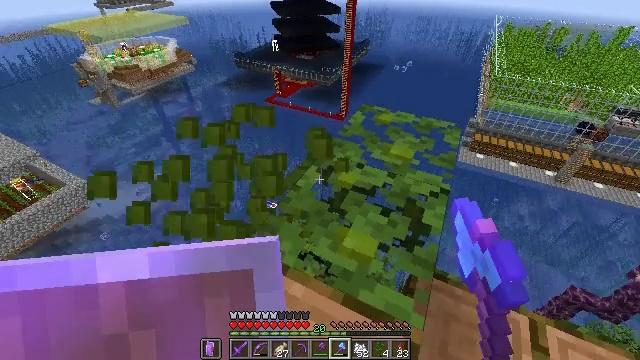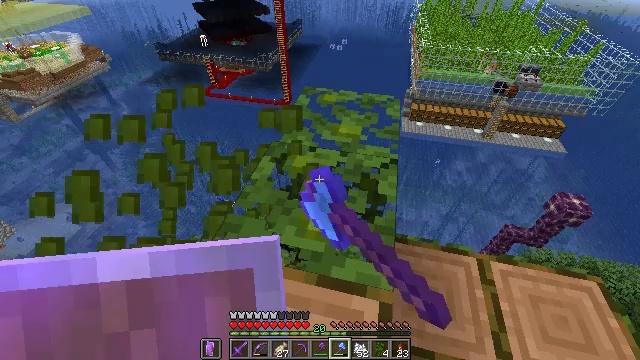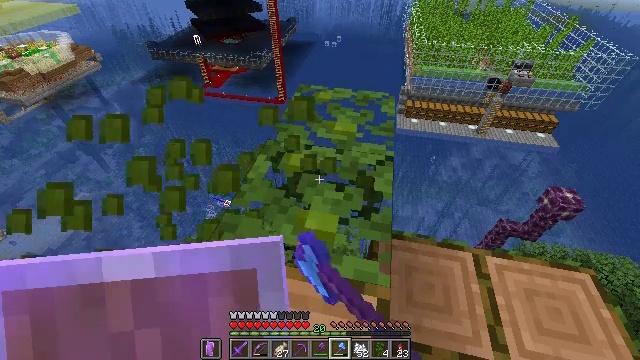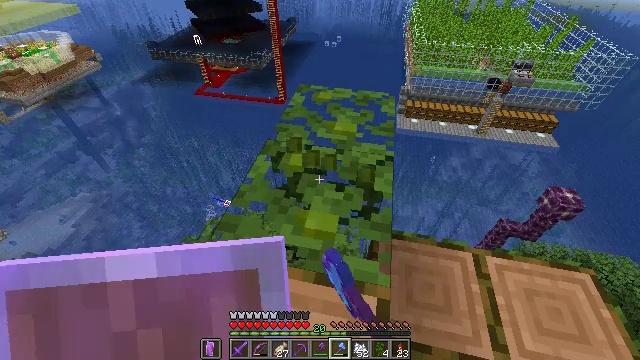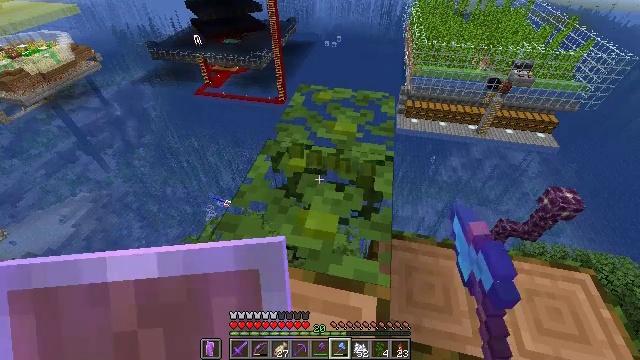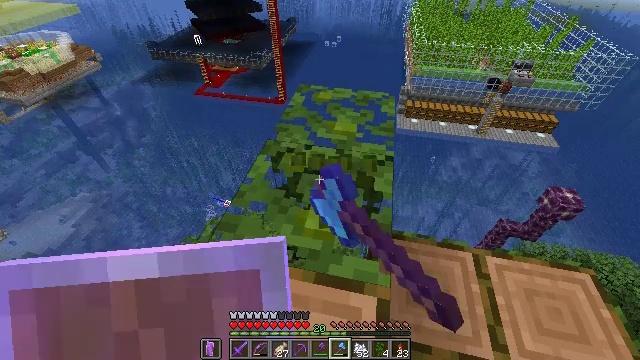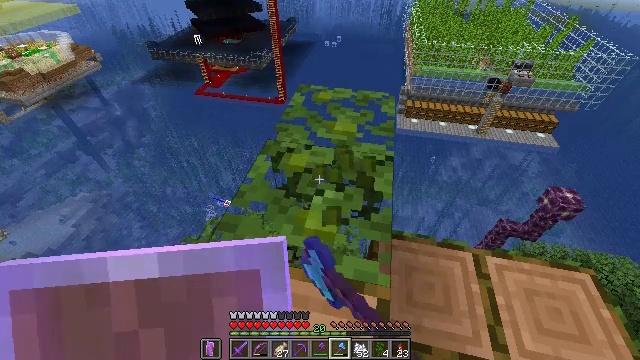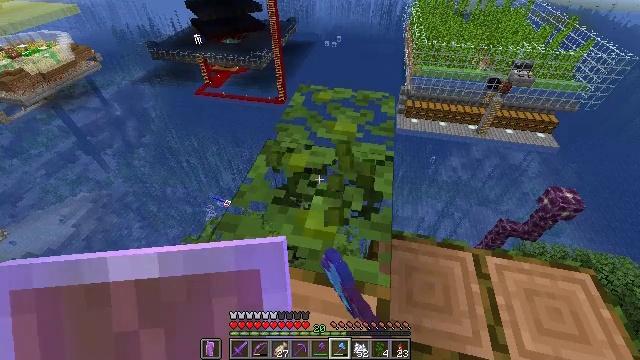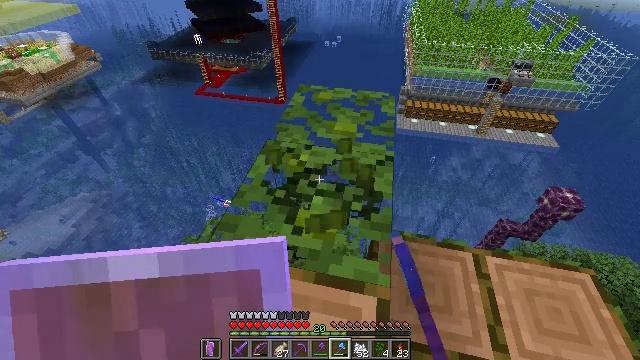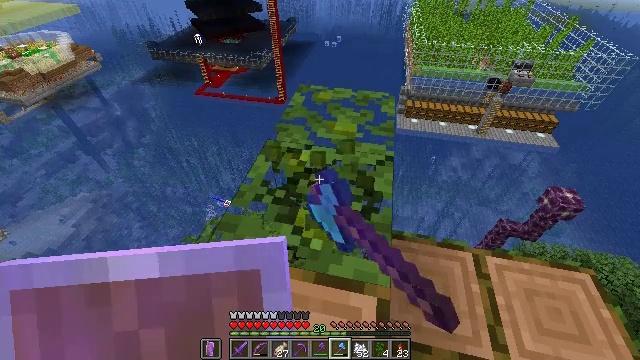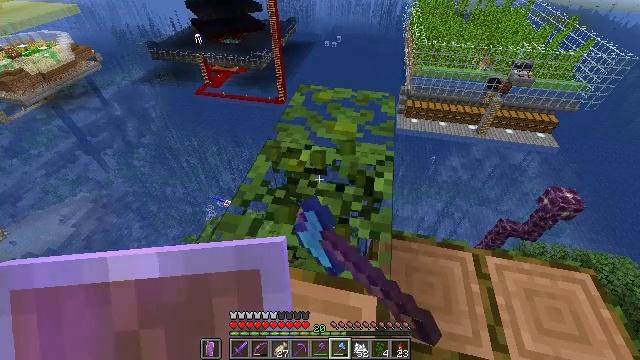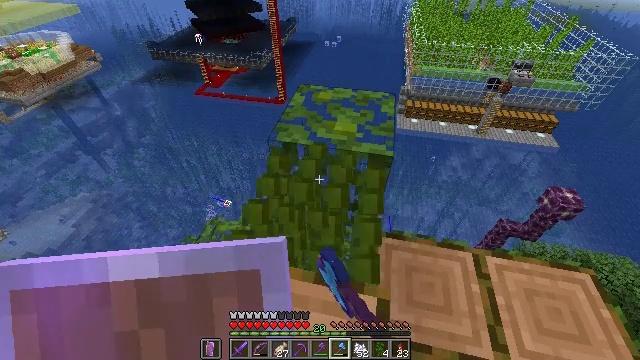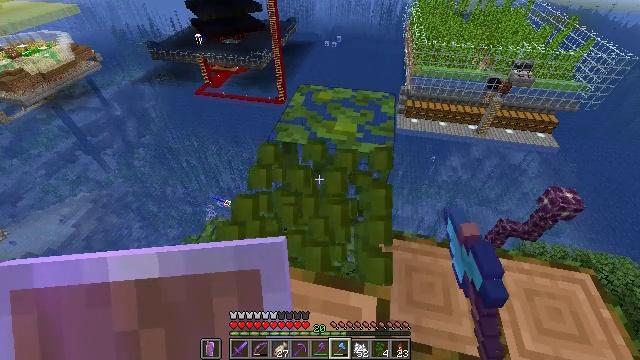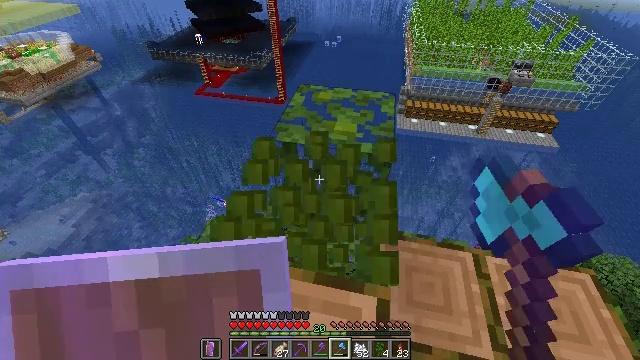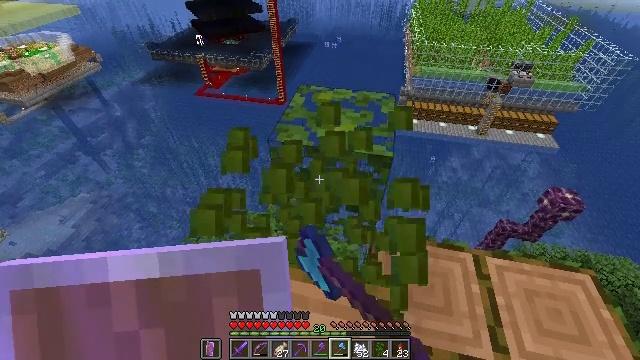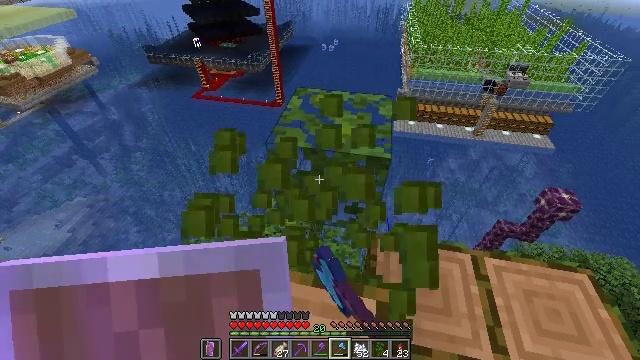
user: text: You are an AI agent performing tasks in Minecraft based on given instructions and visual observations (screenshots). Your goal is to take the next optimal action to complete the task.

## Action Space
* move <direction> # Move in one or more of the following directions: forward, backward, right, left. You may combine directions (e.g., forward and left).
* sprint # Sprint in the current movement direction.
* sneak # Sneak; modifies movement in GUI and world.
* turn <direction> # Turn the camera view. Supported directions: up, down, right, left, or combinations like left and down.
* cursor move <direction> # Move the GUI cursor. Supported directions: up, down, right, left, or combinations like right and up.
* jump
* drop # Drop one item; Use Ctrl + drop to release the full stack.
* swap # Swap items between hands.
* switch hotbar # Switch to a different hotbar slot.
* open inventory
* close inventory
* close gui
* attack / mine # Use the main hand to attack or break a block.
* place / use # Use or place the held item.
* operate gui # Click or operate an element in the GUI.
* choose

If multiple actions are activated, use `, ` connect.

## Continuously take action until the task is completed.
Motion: motion action
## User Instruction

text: Attack the jungle leaves to remove it.
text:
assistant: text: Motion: sneak, turn right and down, attack / mine
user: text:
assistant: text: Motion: sneak, turn right, attack / mine
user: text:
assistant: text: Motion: sneak, attack / mine
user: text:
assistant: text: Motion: sneak, attack / mine
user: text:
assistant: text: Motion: sneak, attack / mine
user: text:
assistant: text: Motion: sneak, attack / mine
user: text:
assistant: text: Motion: sneak, attack / mine
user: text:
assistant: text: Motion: sneak, attack / mine
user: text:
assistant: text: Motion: sneak, attack / mine
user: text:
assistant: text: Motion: sneak, attack / mine
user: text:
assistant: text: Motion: sneak, attack / mine
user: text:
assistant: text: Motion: sneak, attack / mine
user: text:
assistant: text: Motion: sneak, attack / mine
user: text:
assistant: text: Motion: sneak, attack / mine
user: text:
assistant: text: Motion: sneak, attack / mine
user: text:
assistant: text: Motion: sneak, turn right and up, attack / mine
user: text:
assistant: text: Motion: sneak, turn up, attack / mine
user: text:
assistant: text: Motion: sneak, attack / mine
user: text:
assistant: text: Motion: sneak, attack / mine
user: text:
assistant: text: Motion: sneak, attack / mine
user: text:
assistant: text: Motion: sneak, attack / mine
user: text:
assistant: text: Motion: sneak, attack / mine
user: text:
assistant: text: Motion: sneak, attack / mine
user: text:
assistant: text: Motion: sneak, attack / mine
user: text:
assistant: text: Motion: sneak, attack / mine
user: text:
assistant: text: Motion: sneak, attack / mine
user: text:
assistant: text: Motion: sneak, attack / mine
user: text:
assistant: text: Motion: sneak, attack / mine